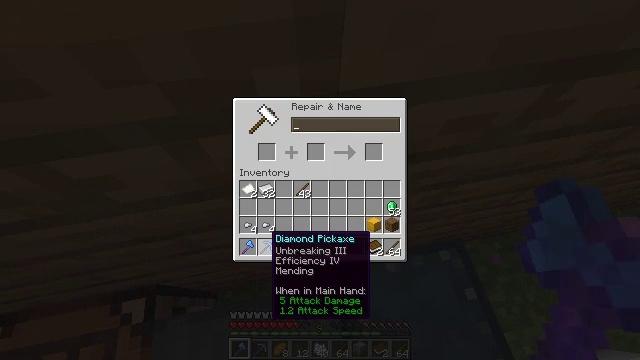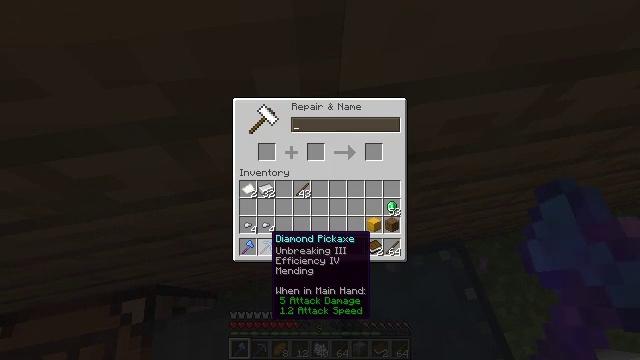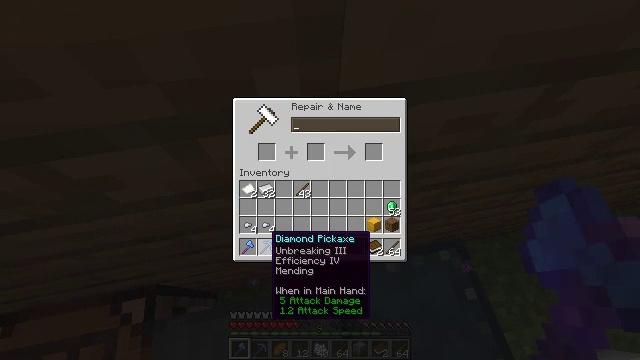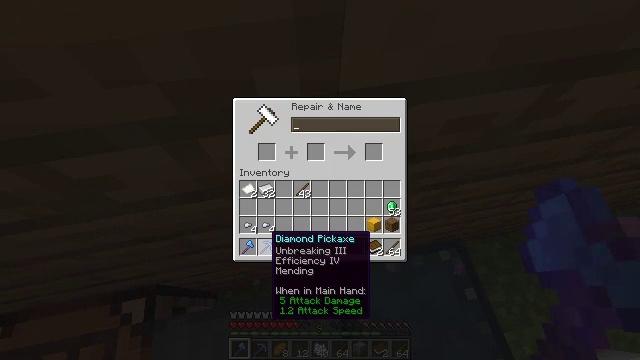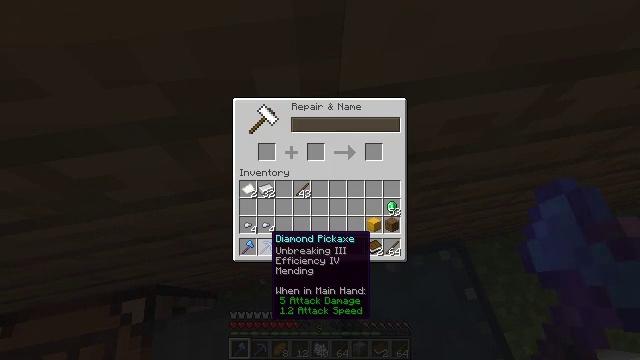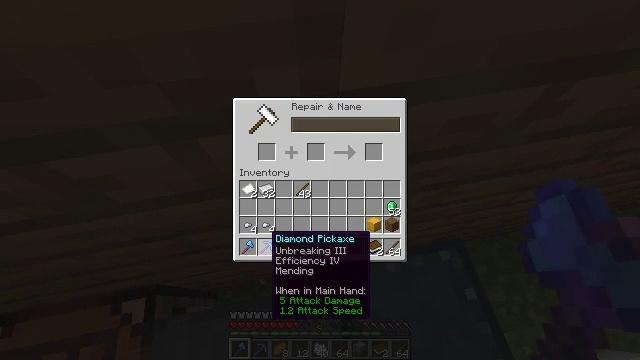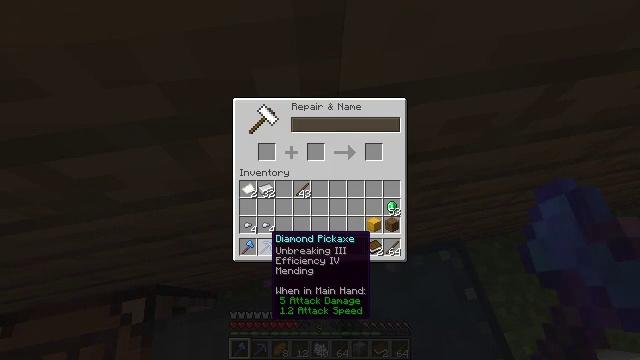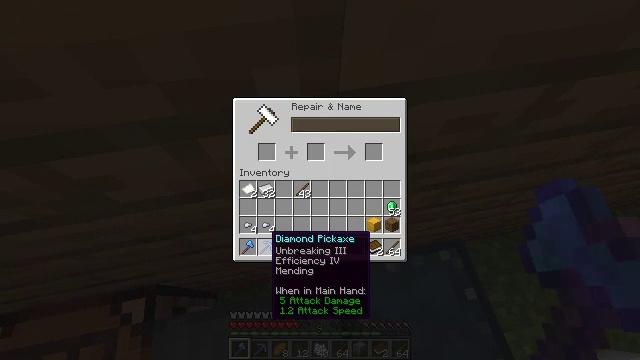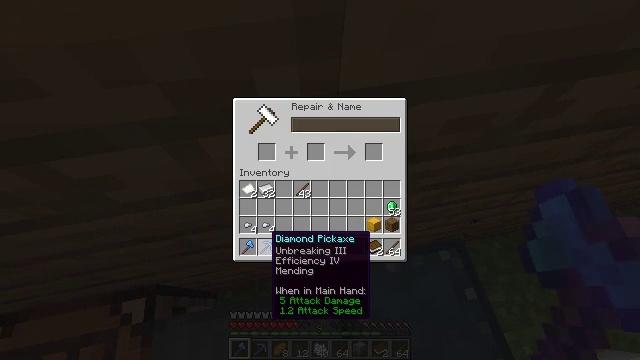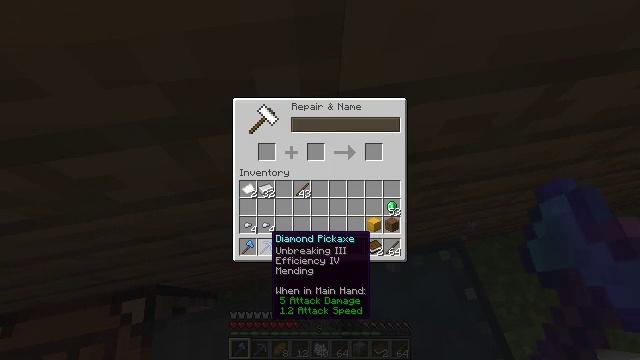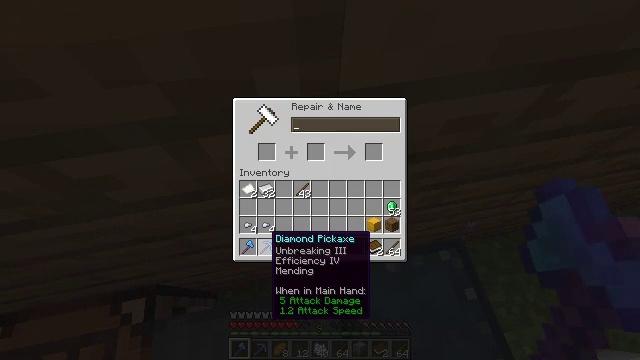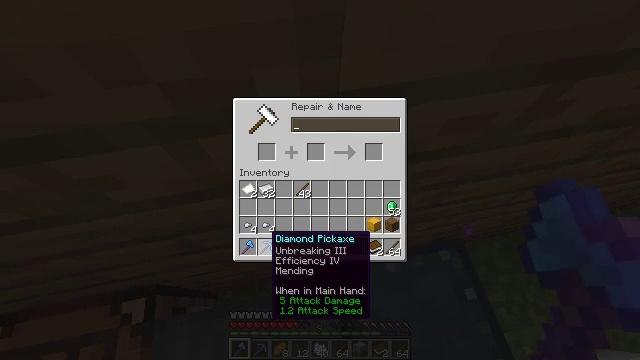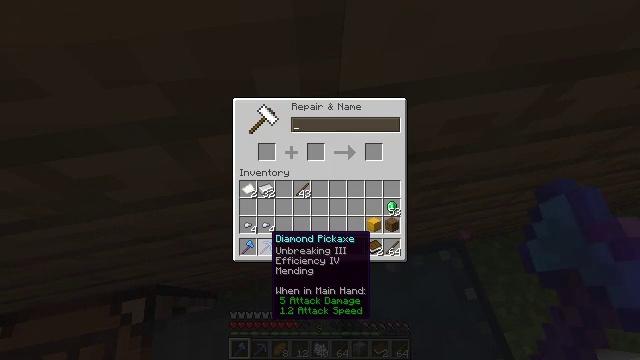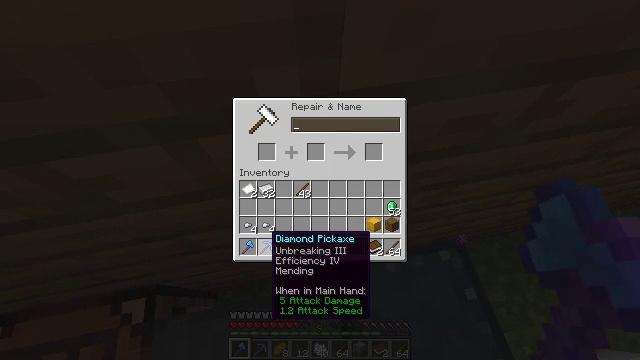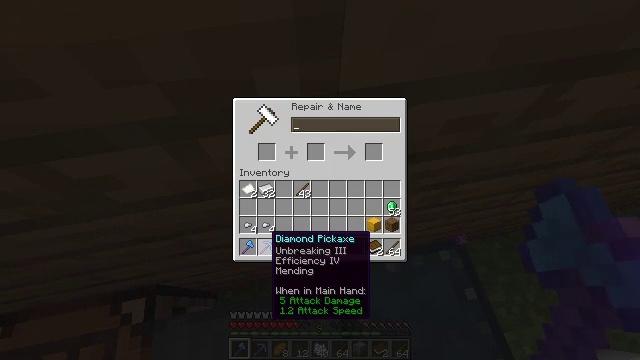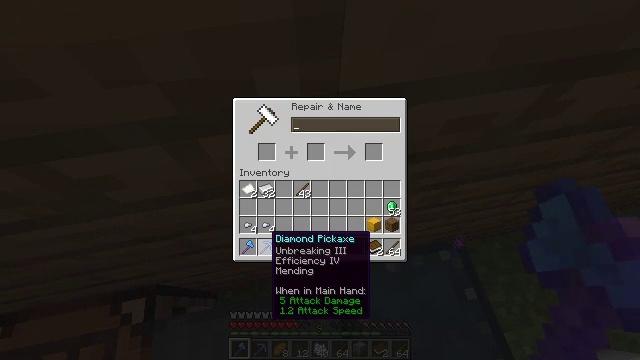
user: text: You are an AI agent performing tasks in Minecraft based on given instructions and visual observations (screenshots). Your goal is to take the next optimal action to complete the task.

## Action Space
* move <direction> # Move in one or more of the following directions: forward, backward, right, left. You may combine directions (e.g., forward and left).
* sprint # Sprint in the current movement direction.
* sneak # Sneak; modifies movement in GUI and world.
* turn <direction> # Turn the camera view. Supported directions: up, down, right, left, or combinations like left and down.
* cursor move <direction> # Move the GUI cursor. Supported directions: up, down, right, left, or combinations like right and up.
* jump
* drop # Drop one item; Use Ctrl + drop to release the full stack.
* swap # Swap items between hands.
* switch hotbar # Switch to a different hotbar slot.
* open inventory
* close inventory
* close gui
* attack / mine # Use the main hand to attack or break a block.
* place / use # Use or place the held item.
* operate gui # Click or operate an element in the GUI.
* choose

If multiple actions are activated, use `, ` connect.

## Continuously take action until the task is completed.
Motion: motion action
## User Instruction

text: Create diamond boots using the crafting table.
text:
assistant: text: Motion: no_op
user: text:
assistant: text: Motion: no_op
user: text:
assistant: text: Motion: no_op
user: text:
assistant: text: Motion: no_op
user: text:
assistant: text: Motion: no_op
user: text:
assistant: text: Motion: no_op
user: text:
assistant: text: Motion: no_op
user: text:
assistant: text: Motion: no_op
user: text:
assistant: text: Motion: no_op
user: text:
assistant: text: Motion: no_op
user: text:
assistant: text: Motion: no_op
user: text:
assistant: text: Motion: no_op
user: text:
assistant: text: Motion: no_op
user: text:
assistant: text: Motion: no_op
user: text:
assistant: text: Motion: no_op
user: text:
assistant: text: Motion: no_op
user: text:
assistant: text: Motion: no_op
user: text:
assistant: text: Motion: no_op
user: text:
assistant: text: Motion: no_op
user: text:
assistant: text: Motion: no_op
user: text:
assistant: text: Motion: no_op
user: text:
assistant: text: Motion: close gui
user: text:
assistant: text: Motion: no_op
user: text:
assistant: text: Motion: turn right and up
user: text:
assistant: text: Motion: turn right and up
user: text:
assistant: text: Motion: turn right and up
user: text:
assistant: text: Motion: turn right and up
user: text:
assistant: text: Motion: turn right
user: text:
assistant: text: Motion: move forward
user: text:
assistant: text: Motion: move forward